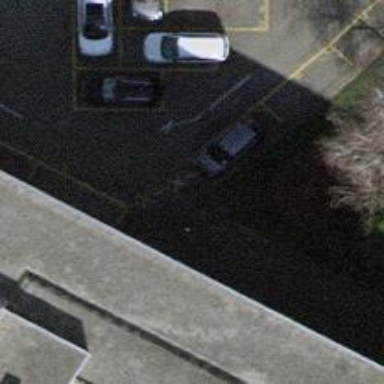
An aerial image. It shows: Road serving as parking aisle.